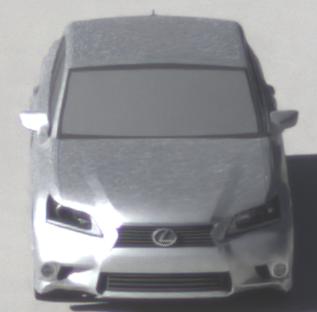
Make: Lexus
Model: GS 250
Detailed model: GS (L10)
Model produced from: 2012/06
Model produced until: 2013/12
Doors: 4
Color: white
Road condition: dry road
Daytime: morning or afternoon
Contrast: high contrast